Interaction volume radius: 5 \u00c5
Interaction volume height: 15 \u00c5
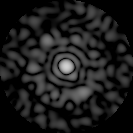
Disorder parameter: 0.8146